Question: It is <URL>, that product Id should be set "as defined in your plugin manifest".
What does it mean? That product Id should coincide with plugin Id? But this can't be true, since product can contain many plugins.
How to specify product in plugin manifest?
When editing product file with Eclipse editor, I have 2 places to define product

In upper field I can apparently enter anything I want. Lower field apparently refers the "product" extension of some plugin, allowing of creating new one by button.
What is the relation between these two places?
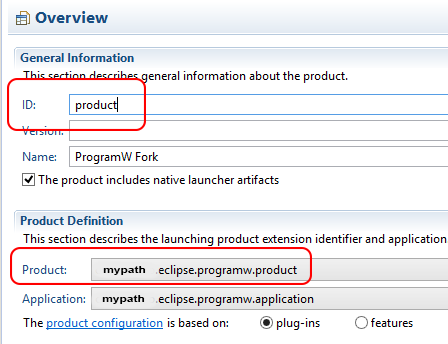
Answer: In your plugin you define the product using the 'org.eclipse.core.runtime.products' extension point - something like:
'''
<extension
id="product"
point="org.eclipse.core.runtime.products">
<product
name="%product.name"
application="org.eclipse.e4.ui.workbench.swt.E4Application">
.. more ...
'''
The product id is then the plugin id plus the value of the 'id' attribute, so something like 'pluginid.product'. This is what you specify in the product configuration. The product configuration editor should show you this id in the list of available products.
Update:
I have not seen a good explanation of what the 'ID' field in the product file is for, possibly something to do with the p2 installation code. I have seen discussions that say it can cause errors if it matches other ids. Using a unique id works.